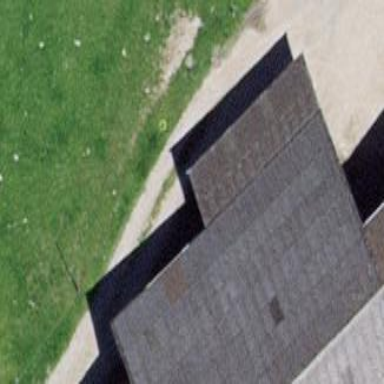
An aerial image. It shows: View of roof of building.